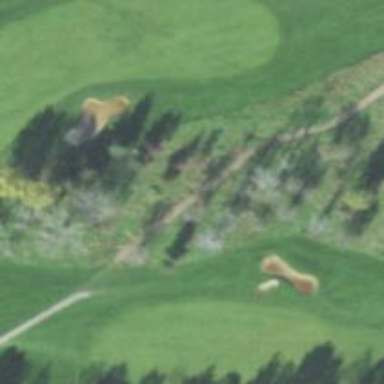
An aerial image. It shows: Path for both road and golf.